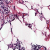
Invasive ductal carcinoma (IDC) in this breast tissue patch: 1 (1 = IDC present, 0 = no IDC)